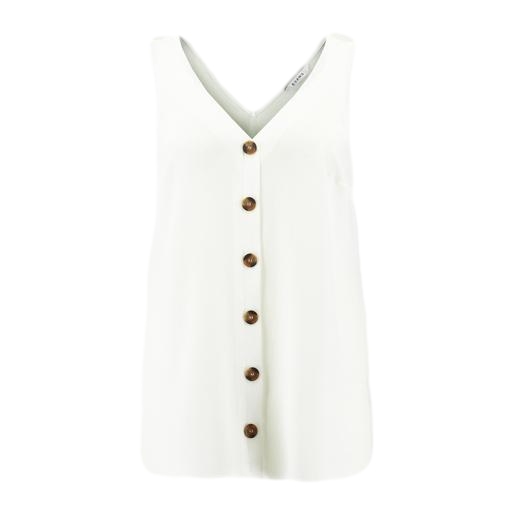
white sleeveless button, white button front barcelona cami, sleeveless white button, white background